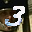
Label: 3